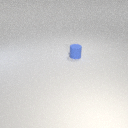
small blue rubber cylinder